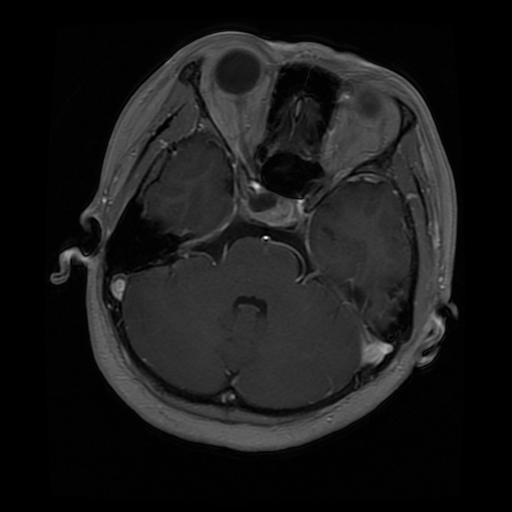
Label: pituitary